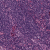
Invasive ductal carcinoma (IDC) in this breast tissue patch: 0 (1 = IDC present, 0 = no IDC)